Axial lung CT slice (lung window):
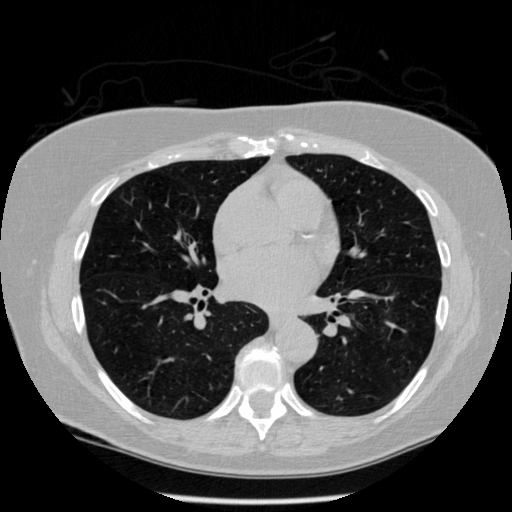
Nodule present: no